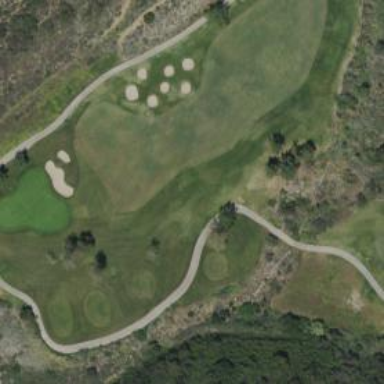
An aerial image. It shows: Golf hole.